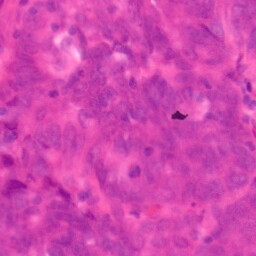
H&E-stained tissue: Colon